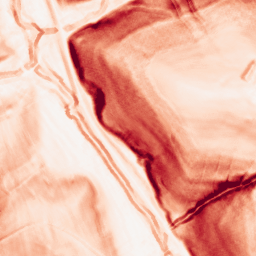
Category: morphological
Decomposition family: morphological_gradient
Decomposition parameters: size: 3
shape: diamond
Upsampling method: bicubic
Upsampling parameters: scale: 2
Upsampling scale: 2